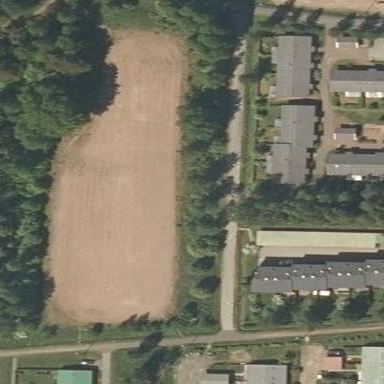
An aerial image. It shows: Sandy pitch designated for leisure land.